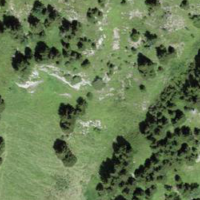
EUNIS habitat code: 23
Species observed at this site:
Buteo buteo